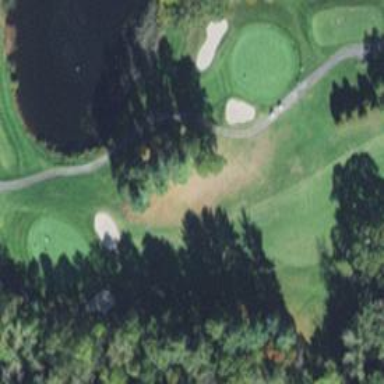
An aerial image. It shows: Golf hole.